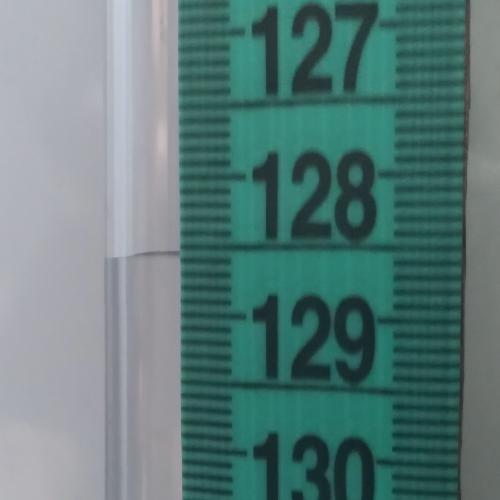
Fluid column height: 128.6 cm